Here is the envelope spectrum of one vibration snapshot from a rolling-element bearing, with each characteristic fault-frequency family marked on the frequency axis. What is the most likely bearing condition (normal, inner_race, outer_race, ball)?
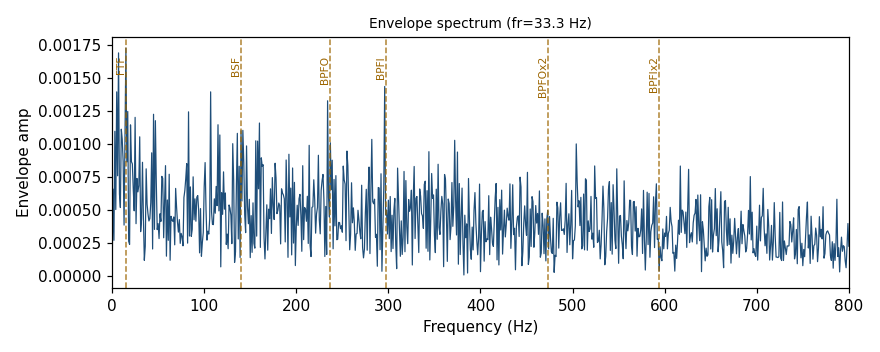
Answer: normal